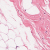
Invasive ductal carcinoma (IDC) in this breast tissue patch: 0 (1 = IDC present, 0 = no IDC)